高一 · 度量几何学
体 $A B C D$ 中, $A B=C D=2, A C=A D=B C=B D=4$, 则异面直线 $A B$ 与 $C D$的夹角为
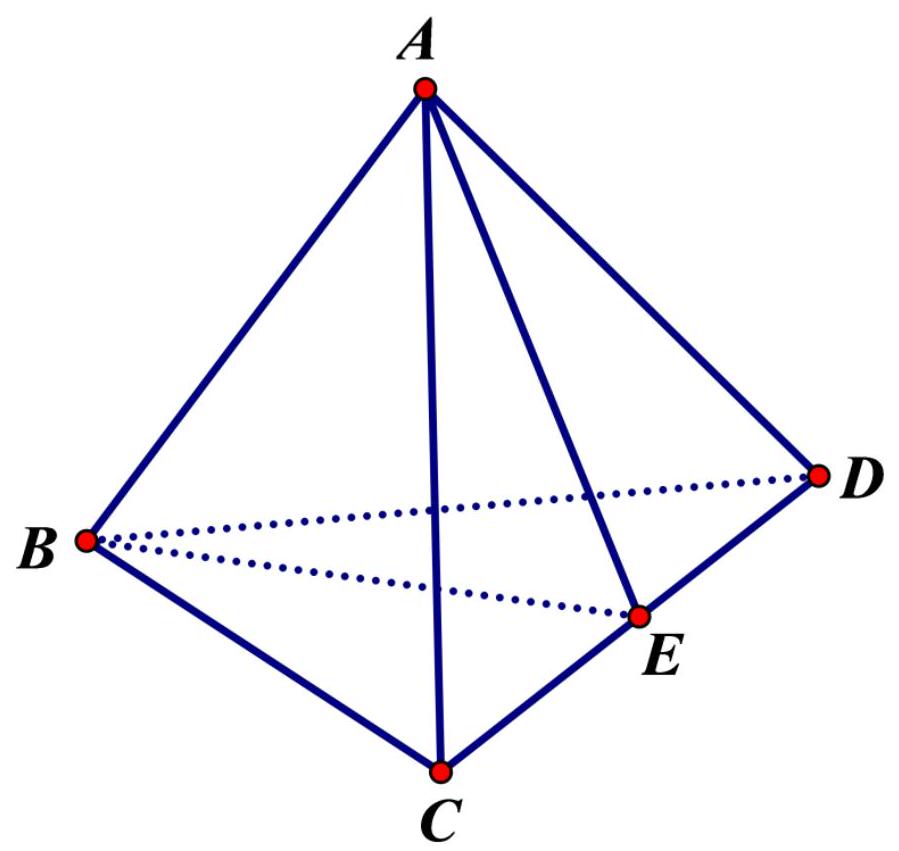
答案: frac{\pi}{2}$
解析: 【分析】

取 $C D$ 的中点 $E$, 连接 $A E, B E$, 根据等腰三角形的性质可得 $A E \perp C D, B E \perp C D$,再根据直线与平面垂直的判定定理可得 $C D \perp$ 平面 $A E B$, 然后根据直线与平面垂直的性质可得 $C D \perp A B$, 从而可得答案.

【详解】

如图所示:

取 $C D$ 的中点 $E$, 连接 $A E, B E$,

因为 $A C=A D, E$ 为 $C D$ 的中点, 所以 $A E \perp C D$,

因为 $B C=B D, E$ 为 $C D$ 的中点, 所以 $B E \perp C D$,

又 $A E \cap B E=E$,

所以 $C D \perp$ 平面 $A E B$,

因为 $A B \subset$ 平面 $A E B$, 所以 $C D \perp A B$,

所以异面直线 $A B$ 与 $C D$ 所成的角为 $\frac{\pi}{2}$.

故答案为: $\frac{\pi}{2}$

【点睛】

本题考查了等腰三角形的性质, 考查了直线与平面垂直的判定定理和性质, 属于基础题.